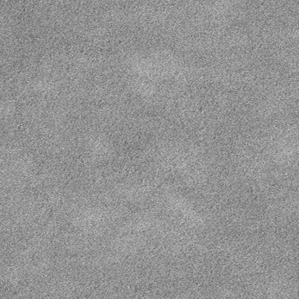
Label: frost